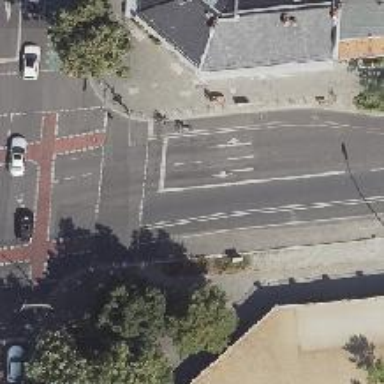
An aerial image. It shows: Road with traffic signals.